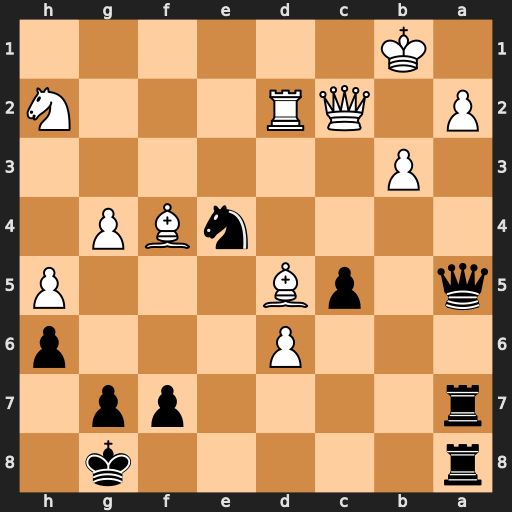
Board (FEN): r5k1/r4pp1/3P3p/q1pB3P/4nBP1/1P6/P1QR3N/1K6
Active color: b
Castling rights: -
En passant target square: -
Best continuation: Nc3+ Qxc3 Qxc3